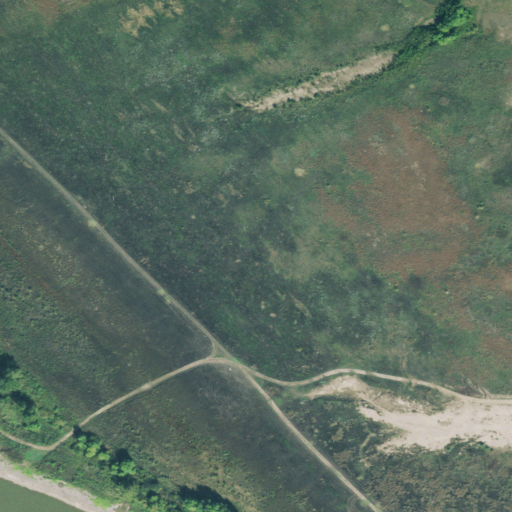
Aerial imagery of plain(s) in Tennessee named Blue Grass Towhead containing cultivated crops, woody wetlands, herbaceous wetlands, and open water